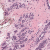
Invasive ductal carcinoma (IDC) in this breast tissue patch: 0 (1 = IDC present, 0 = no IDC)